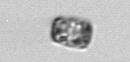
Label: Thalassiosira